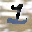
Label: 1